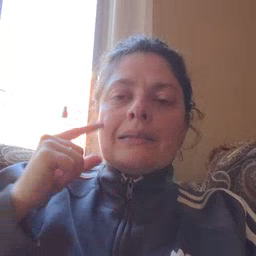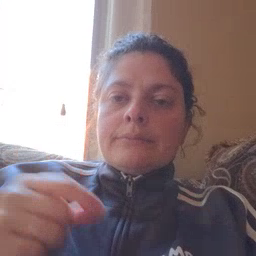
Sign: cat